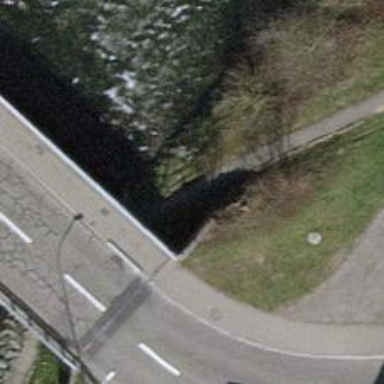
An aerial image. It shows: Concrete path.